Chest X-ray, AP view. Patient: 43 years old, sex F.
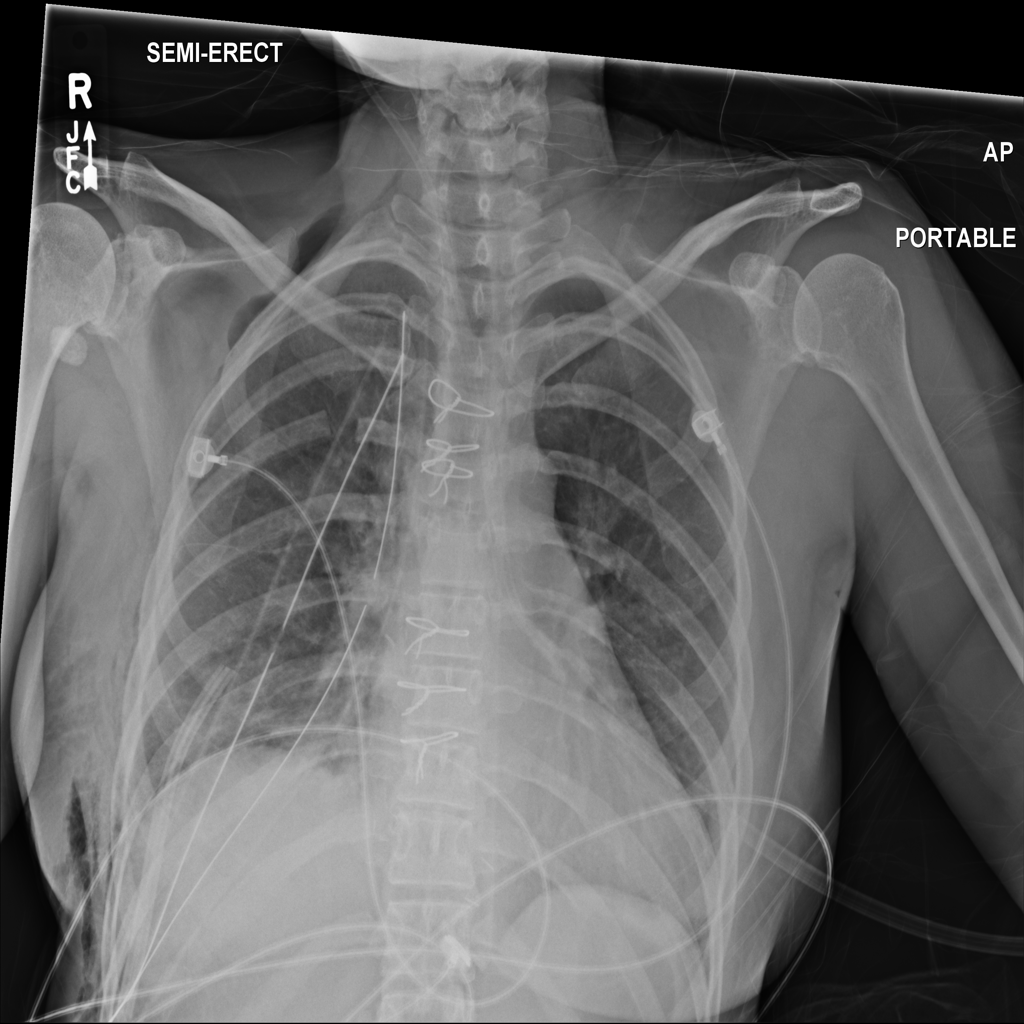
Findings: Emphysema